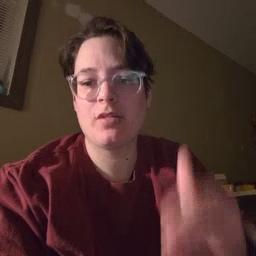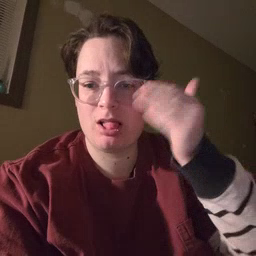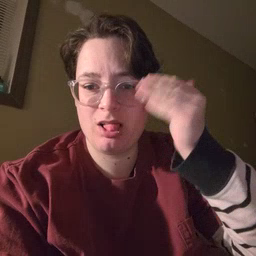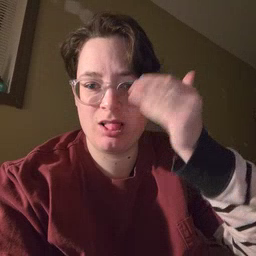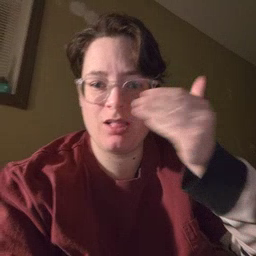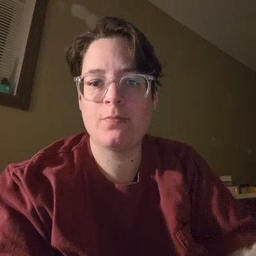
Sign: sleepy